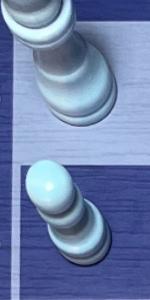
Label: Pawn_White